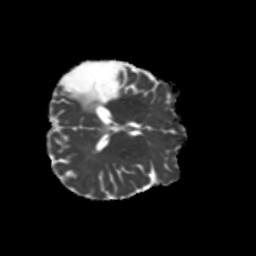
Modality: MD
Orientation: axial
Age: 59
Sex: female
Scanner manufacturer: siemens
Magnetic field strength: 3 T
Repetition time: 5.25 s
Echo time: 0.08 s